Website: macys
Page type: cross-sells
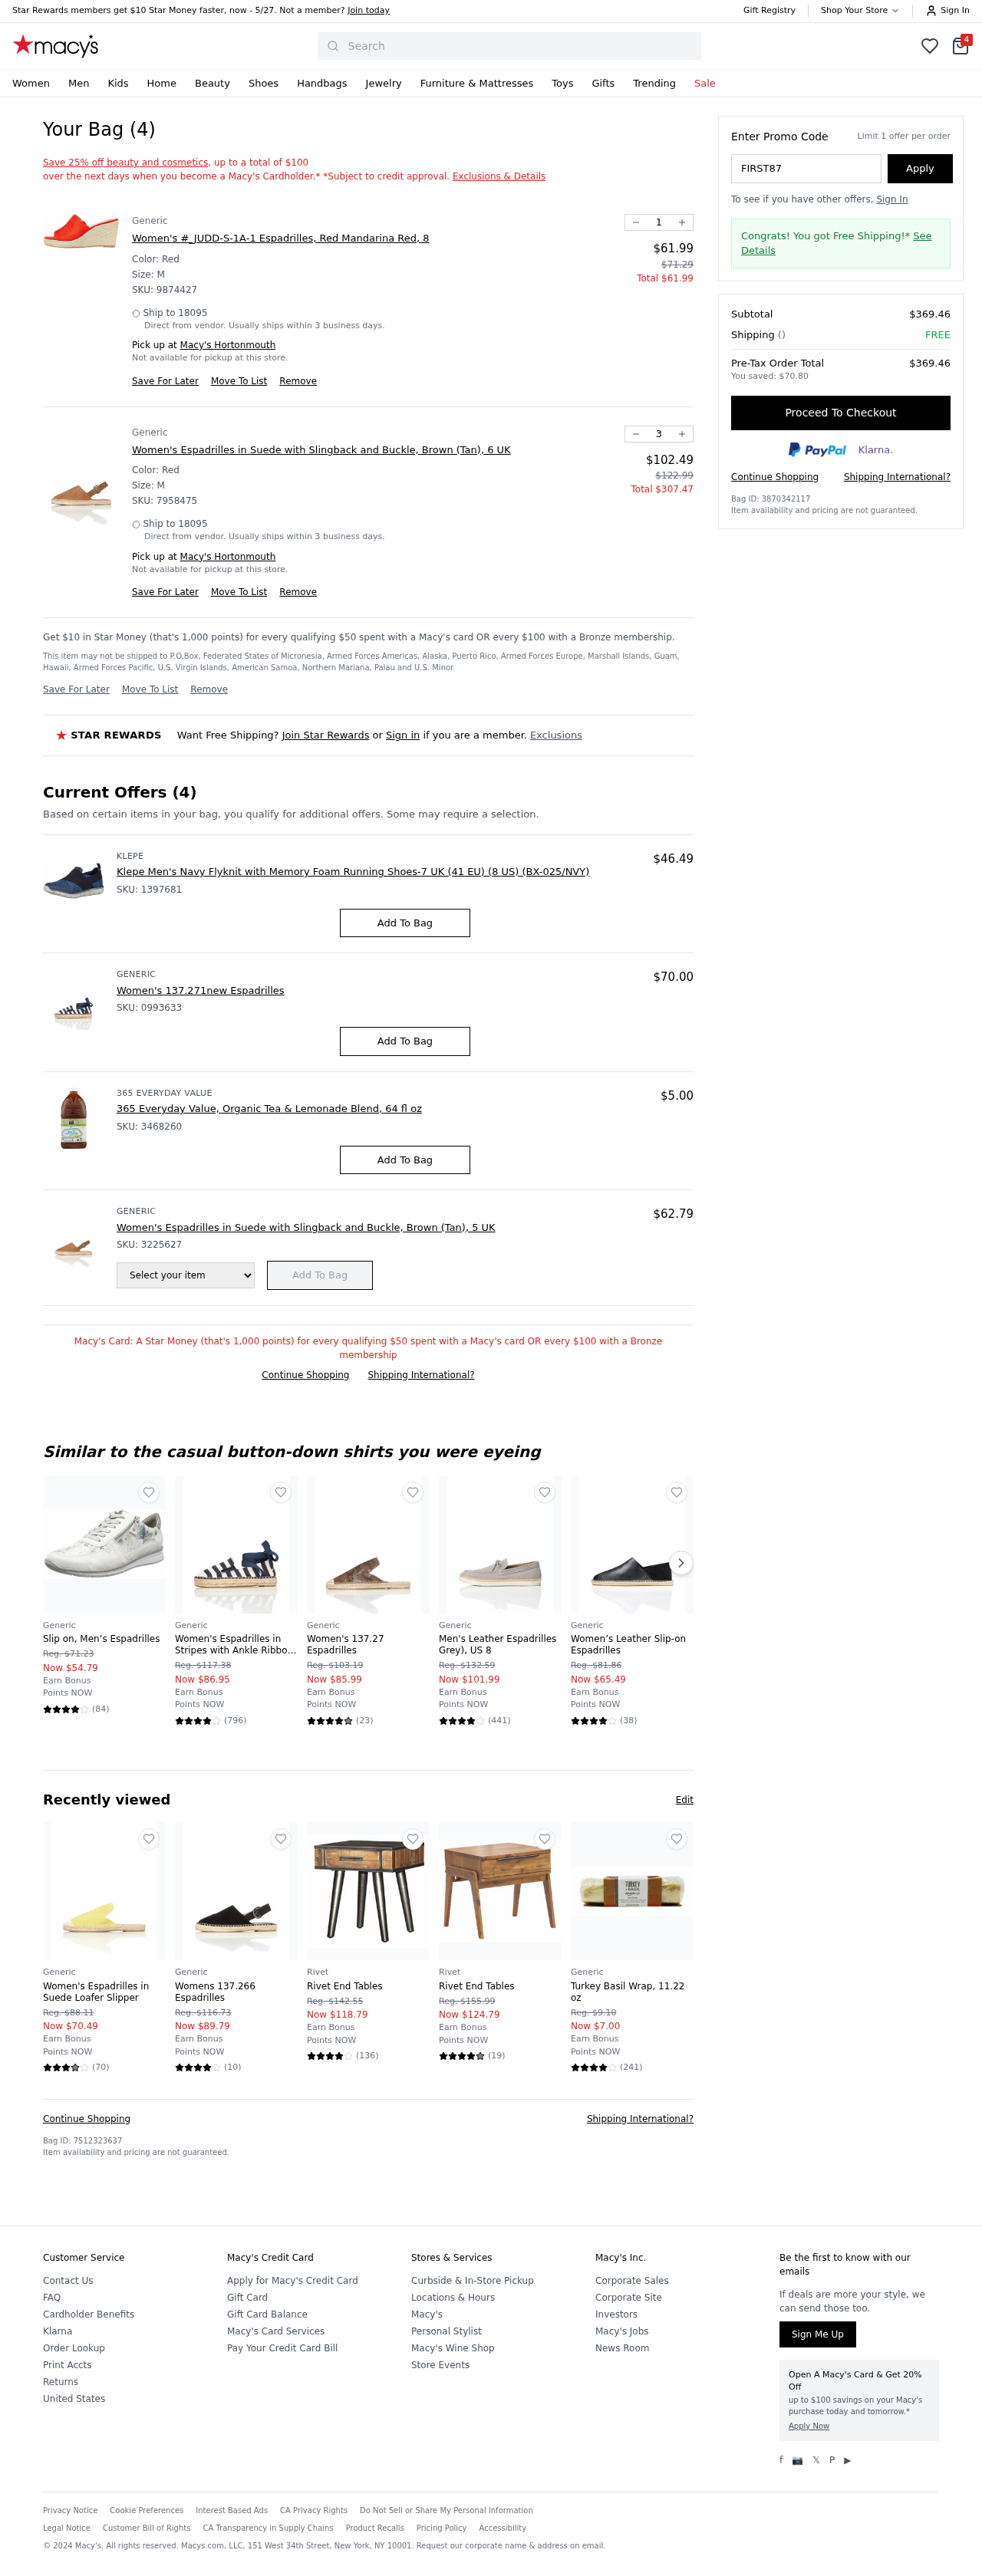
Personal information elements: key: PII_CITY
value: Hortonmouth
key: PII_POSTCODE
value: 18095
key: PII_PROMO_CODE
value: FIRST87
Product elements: key: PRODUCT10_BRAND
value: Generic
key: PRODUCT10_NAME
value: Women's Espadrilles in Suede Loafer Slipper
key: PRODUCT10_NUM_RATINGS
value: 70
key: PRODUCT10_PRICE
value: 70.49
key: PRODUCT10_RATING
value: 3.7
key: PRODUCT11_BRAND
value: Generic
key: PRODUCT11_NAME
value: Womens 137.266 Espadrilles
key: PRODUCT11_NUM_RATINGS
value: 10
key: PRODUCT11_PRICE
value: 89.79
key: PRODUCT11_RATING
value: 4.3
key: PRODUCT12_BRAND
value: Rivet
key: PRODUCT12_NAME
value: Rivet End Tables
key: PRODUCT12_NUM_RATINGS
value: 136
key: PRODUCT12_PRICE
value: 118.79
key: PRODUCT12_RATING
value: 4.4
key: PRODUCT13_BRAND
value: Rivet
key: PRODUCT13_NAME
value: Rivet End Tables
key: PRODUCT13_NUM_RATINGS
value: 19
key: PRODUCT13_PRICE
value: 124.79
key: PRODUCT13_RATING
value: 4.6
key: PRODUCT14_BRAND
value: Generic
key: PRODUCT14_NAME
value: Turkey Basil Wrap, 11.22 oz
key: PRODUCT14_NUM_RATINGS
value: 241
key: PRODUCT14_PRICE
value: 7
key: PRODUCT14_RATING
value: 4.2
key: PRODUCT15_BRAND
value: Klepe
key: PRODUCT15_NAME
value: Klepe Men's Navy Flyknit with Memory Foam Running Shoes-7 UK (41 EU) (8 US) (BX-025/NVY)
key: PRODUCT15_PRICE
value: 46.49
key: PRODUCT16_BRAND
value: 365 Everyday Value
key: PRODUCT16_NAME
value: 365 Everyday Value, Organic Tea & Lemonade Blend, 64 fl oz
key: PRODUCT16_PRICE
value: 5
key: PRODUCT1_BRAND
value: Generic
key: PRODUCT1_NAME
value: Women's #_JUDD-S-1A-1 Espadrilles, Red Mandarina Red, 8
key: PRODUCT1_PRICE
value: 61.99
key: PRODUCT1_QUANTITY
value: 1
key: PRODUCT2_BRAND
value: Generic
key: PRODUCT2_NAME
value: Women's Espadrilles in Suede with Slingback and Buckle, Brown (Tan), 6 UK
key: PRODUCT2_PRICE
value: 102.49
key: PRODUCT2_QUANTITY
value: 3
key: PRODUCT3_BRAND
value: Generic
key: PRODUCT3_NAME
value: Women's 137.271new Espadrilles
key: PRODUCT3_PRICE
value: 70
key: PRODUCT4_BRAND
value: Generic
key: PRODUCT4_NAME
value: Women's Espadrilles in Suede with Slingback and Buckle, Brown (Tan), 5 UK
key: PRODUCT4_PRICE
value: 62.79
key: PRODUCT5_BRAND
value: Generic
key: PRODUCT5_NAME
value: Slip on, Men’s Espadrilles
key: PRODUCT5_NUM_RATINGS
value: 84
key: PRODUCT5_PRICE
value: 54.79
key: PRODUCT5_RATING
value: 4.2
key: PRODUCT6_BRAND
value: Generic
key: PRODUCT6_NAME
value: Women's Espadrilles in Stripes with Ankle Ribbon, Multicolour (Navy/White), 6 UK,137.271NEW
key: PRODUCT6_NUM_RATINGS
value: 796
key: PRODUCT6_PRICE
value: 86.95
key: PRODUCT6_RATING
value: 4.1
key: PRODUCT7_BRAND
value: Generic
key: PRODUCT7_NAME
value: Women's 137.27 Espadrilles
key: PRODUCT7_NUM_RATINGS
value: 23
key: PRODUCT7_PRICE
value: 85.99
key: PRODUCT7_RATING
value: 4.6
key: PRODUCT8_BRAND
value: Generic
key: PRODUCT8_NAME
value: Men's Leather Espadrilles Grey), US 8
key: PRODUCT8_NUM_RATINGS
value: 441
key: PRODUCT8_PRICE
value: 101.99
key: PRODUCT8_RATING
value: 4.2
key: PRODUCT9_BRAND
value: Generic
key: PRODUCT9_NAME
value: Women’s Leather Slip-on Espadrilles
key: PRODUCT9_NUM_RATINGS
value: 38
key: PRODUCT9_PRICE
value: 65.49
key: PRODUCT9_RATING
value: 4.4
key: PRODUCT1_SKU
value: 9874427
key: PRODUCT1_ORIGINAL_PRICE
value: $71.29
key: PRODUCT1_TOTAL
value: $61.99
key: PRODUCT2_SKU
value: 7958475
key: PRODUCT2_ORIGINAL_PRICE
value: $122.99
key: PRODUCT2_TOTAL
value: $307.47
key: PRODUCT15_SKU
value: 1397681
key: PRODUCT3_SKU
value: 0993633
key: PRODUCT16_SKU
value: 3468260
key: PRODUCT4_SKU
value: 3225627
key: PRODUCT5_ORIGINAL_PRICE
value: Reg. $71.23
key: PRODUCT6_ORIGINAL_PRICE
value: Reg. $117.38
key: PRODUCT7_ORIGINAL_PRICE
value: Reg. $103.19
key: PRODUCT8_ORIGINAL_PRICE
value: Reg. $132.59
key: PRODUCT9_ORIGINAL_PRICE
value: Reg. $81.86
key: PRODUCT10_ORIGINAL_PRICE
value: Reg. $88.11
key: PRODUCT11_ORIGINAL_PRICE
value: Reg. $116.73
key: PRODUCT12_ORIGINAL_PRICE
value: Reg. $142.55
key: PRODUCT13_ORIGINAL_PRICE
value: Reg. $155.99
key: PRODUCT14_ORIGINAL_PRICE
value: Reg. $9.10
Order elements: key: ORDER_NUM_ITEMS
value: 4
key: ORDER_SUBTOTAL
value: $369.46
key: ORDER_TOTAL
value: $369.46
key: ORDER_SAVINGS
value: $70.80
Search elements: key: HEADER_SEARCH
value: Search